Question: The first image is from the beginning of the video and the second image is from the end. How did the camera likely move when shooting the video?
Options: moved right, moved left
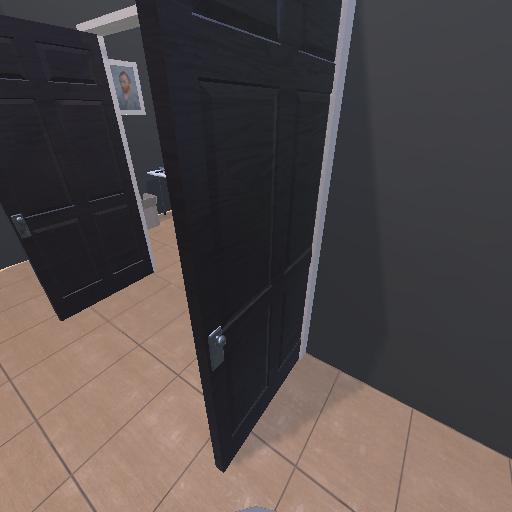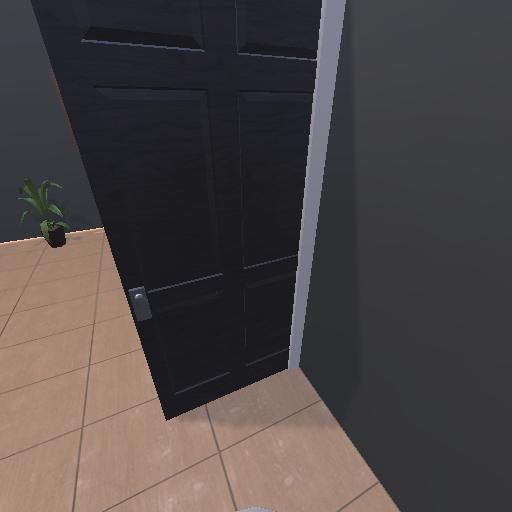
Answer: moved right